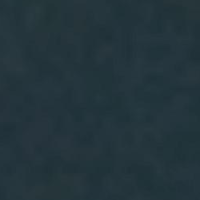
EUNIS habitat code: 14
Species observed at this site:
Gavia arctica